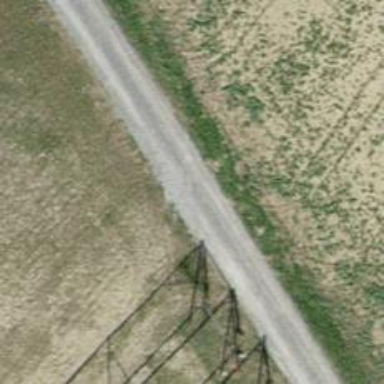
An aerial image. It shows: Asphalt track with grade1 surface.